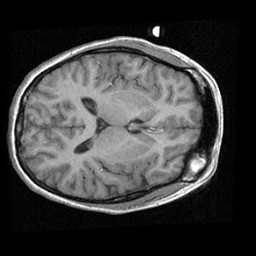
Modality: T1w
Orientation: axial
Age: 20
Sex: female